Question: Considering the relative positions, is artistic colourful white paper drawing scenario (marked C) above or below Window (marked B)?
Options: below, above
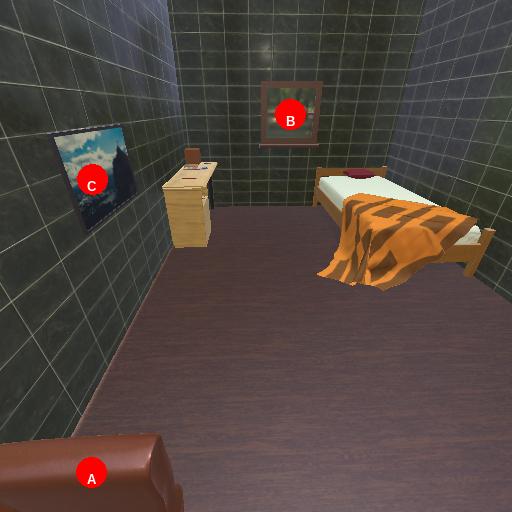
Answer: below